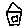
Label: house